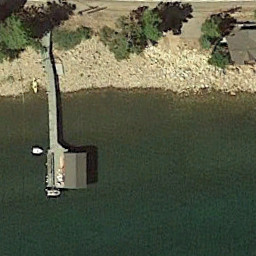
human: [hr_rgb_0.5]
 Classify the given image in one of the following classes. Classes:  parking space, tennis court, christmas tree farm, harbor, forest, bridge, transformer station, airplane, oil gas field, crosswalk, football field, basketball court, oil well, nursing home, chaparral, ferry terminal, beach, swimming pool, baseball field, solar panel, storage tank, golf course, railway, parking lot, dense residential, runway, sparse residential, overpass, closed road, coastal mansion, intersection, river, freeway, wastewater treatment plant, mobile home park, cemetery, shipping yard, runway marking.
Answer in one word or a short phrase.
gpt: ferry terminal